Question: I'm new to iOS and I'm trying to build a simple location base app. I have an issue with Xcode 6.1 (6A1046a) which is not showing 'CoreLocation' classes and methods in the code completion.
I've tried to link the 'CoreLocation' framework to the project but it still not working. It's really a pain because I have to check the doc for every constructor or methods.
Here is a screenshot:

I've tried to delete the 'Derived Data' in the organizer (Window > Organiser > Derived Data -> delete)
But it's not changing anything and of course I've tried to restart Xcode 10 times.
Anyone can help with this issue? Thanks
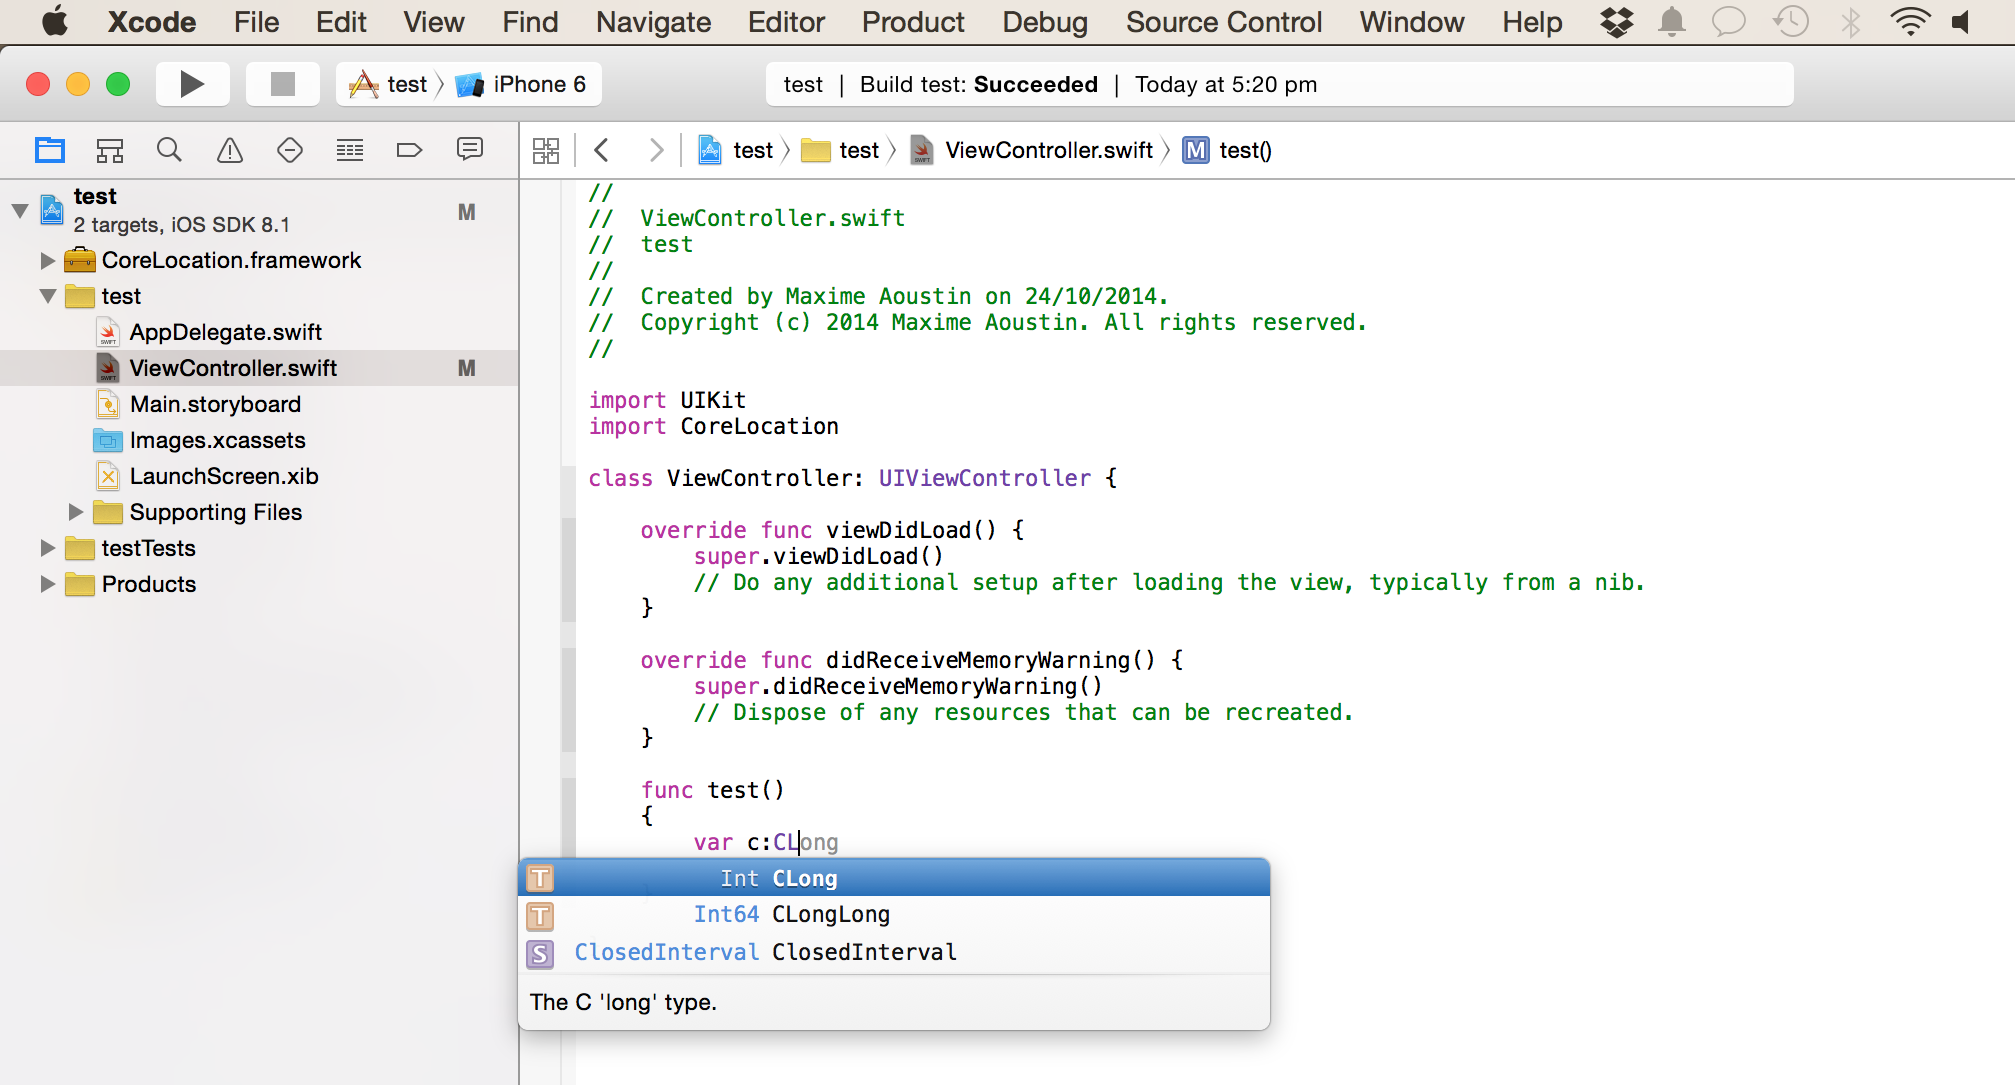
Answer: I've managed to fix this all the file in '~/Library/Developer/Xcode/DerivedData'
'''
$ rm -Rf ~/Library/Developer/Xcode/DerivedData/*
'''
And now I get the code completion correctly: